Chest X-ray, AP view. Patient: 45 years old, sex M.
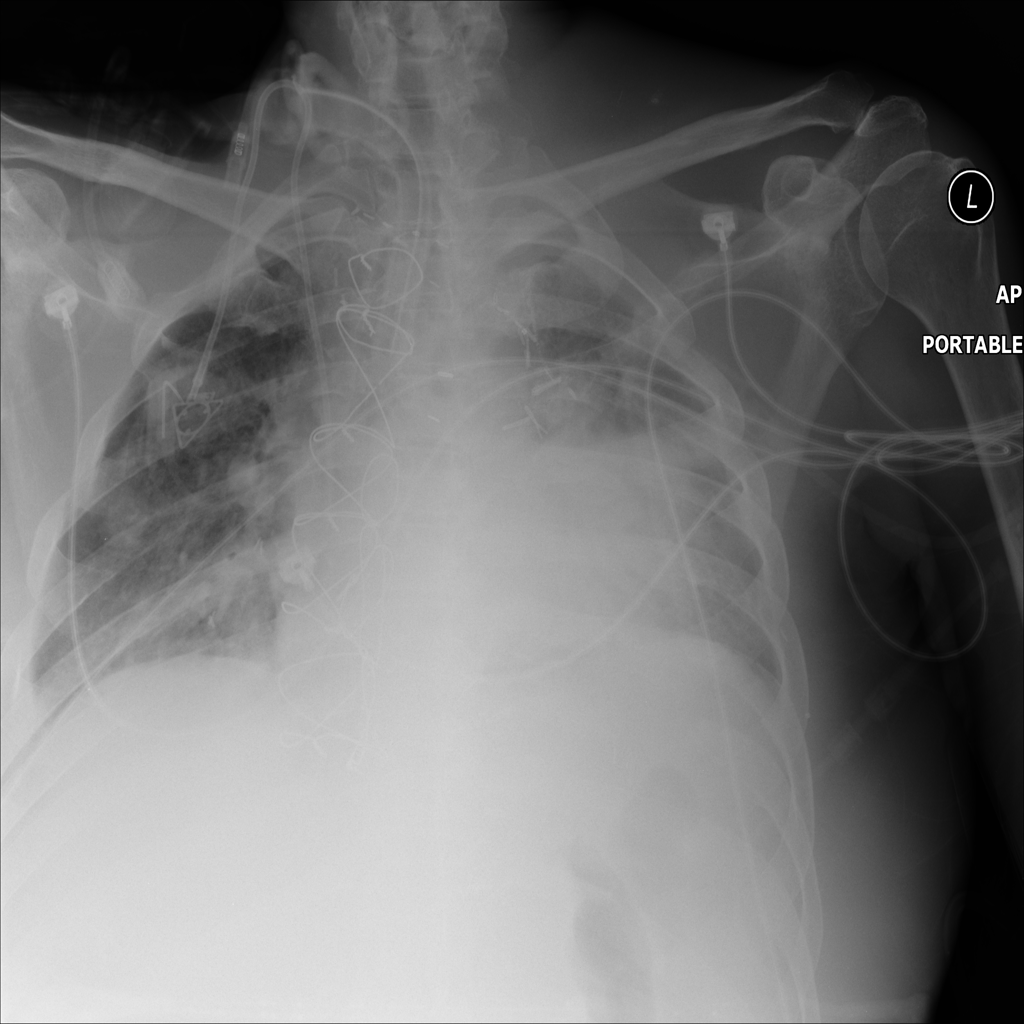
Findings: Infiltration